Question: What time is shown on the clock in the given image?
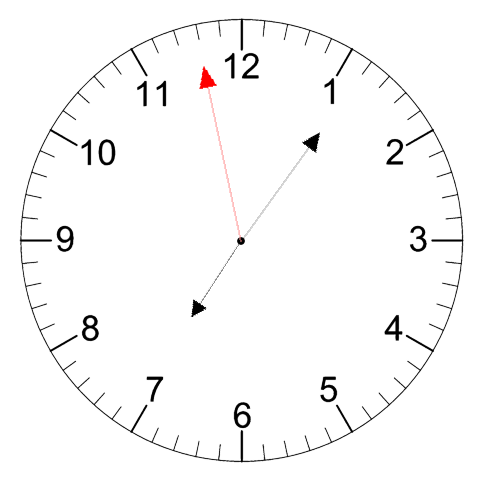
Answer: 07:05:58